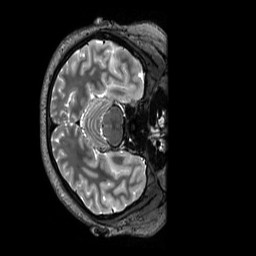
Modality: T2w
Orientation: axial
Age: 18
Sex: female
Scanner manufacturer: siemens
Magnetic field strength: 3 T
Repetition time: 3.2 s
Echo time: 0.728 s